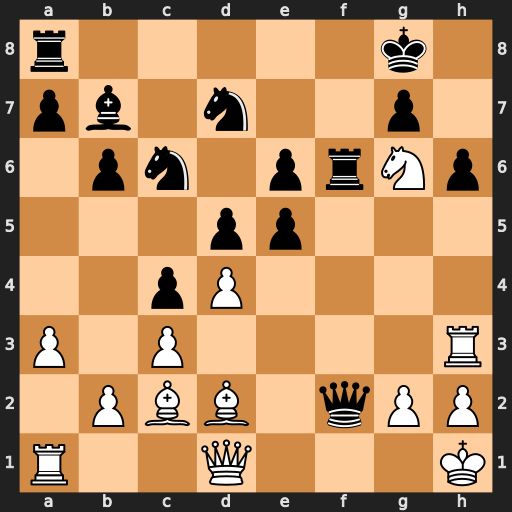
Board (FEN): r5k1/pb1n2p1/1pn1prNp/3pp3/2pP4/P1P4R/1PBB1qPP/R2Q3K
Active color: w
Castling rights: -
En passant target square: -
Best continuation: Be3 Qxe3 Rxe3